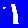
Digit: 1